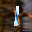
Label: 1